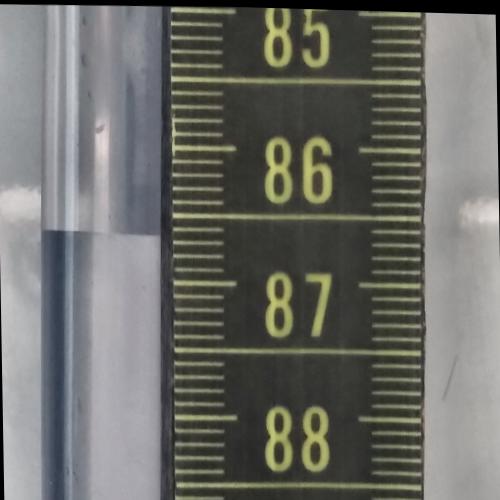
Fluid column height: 86.6 cm